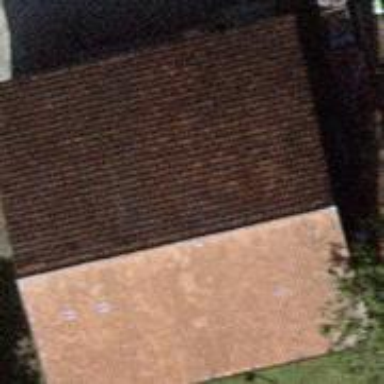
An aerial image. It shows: Barn.